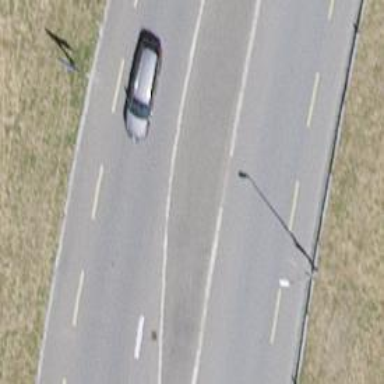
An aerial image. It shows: Primary highway with dedicated lane for cyclists.